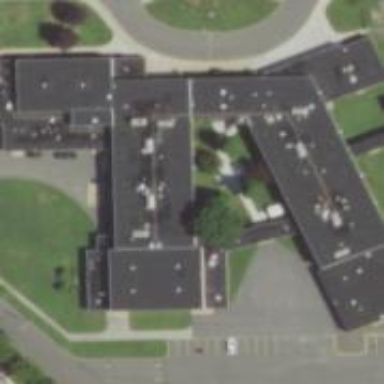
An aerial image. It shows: School.